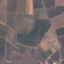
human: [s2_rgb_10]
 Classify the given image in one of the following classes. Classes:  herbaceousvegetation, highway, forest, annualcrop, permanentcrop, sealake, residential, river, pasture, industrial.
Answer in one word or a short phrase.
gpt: PermanentCrop